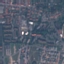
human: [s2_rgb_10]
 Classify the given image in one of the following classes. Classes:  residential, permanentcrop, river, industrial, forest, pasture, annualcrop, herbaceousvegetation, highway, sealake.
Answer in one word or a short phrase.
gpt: Residential